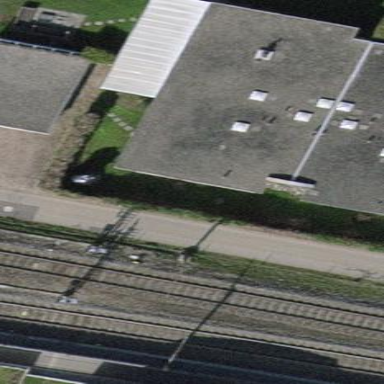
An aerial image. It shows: Detached building.